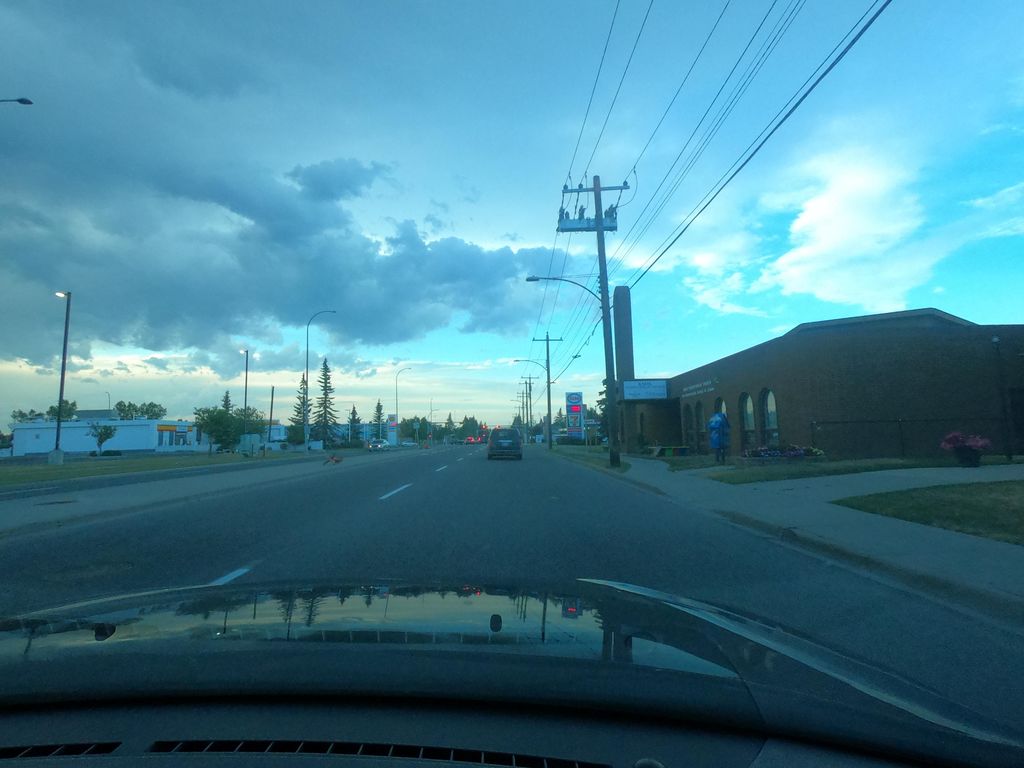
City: calgary